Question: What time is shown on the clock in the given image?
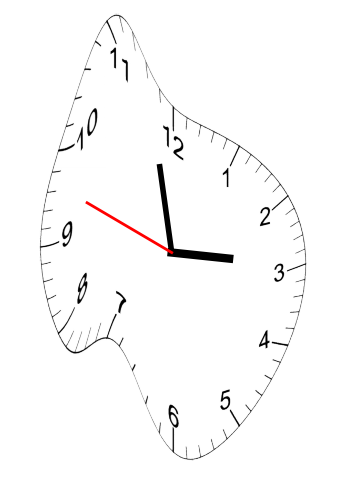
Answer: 02:57:48